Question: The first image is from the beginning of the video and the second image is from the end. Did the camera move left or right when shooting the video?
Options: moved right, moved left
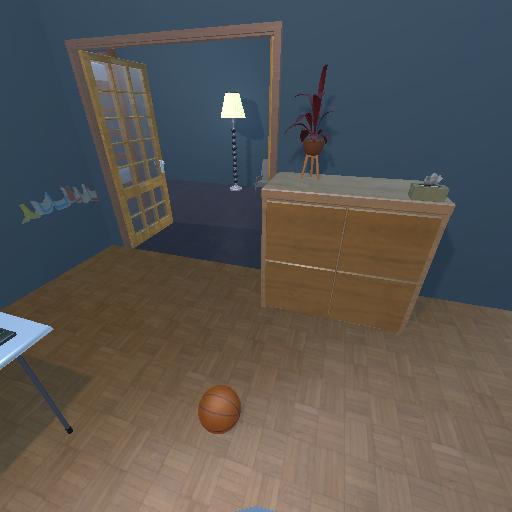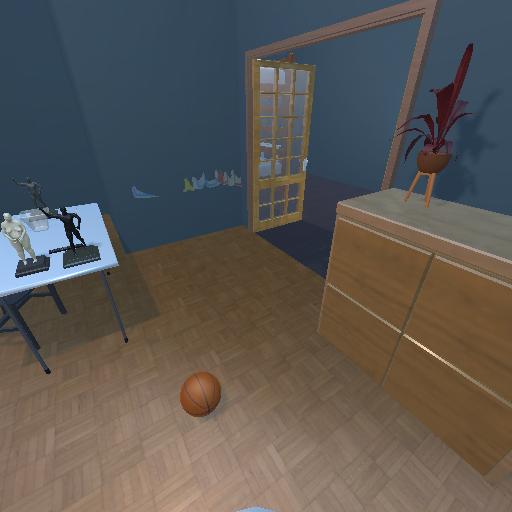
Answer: moved right